Interaction volume radius: 10 \u00c5
Interaction volume height: 45 \u00c5
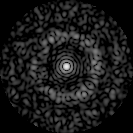
Disorder parameter: 0.8425